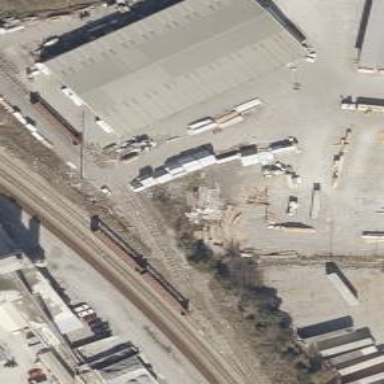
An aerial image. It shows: Lumber spur railway line for freight transport.